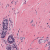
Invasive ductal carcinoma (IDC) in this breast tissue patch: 0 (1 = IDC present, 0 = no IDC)